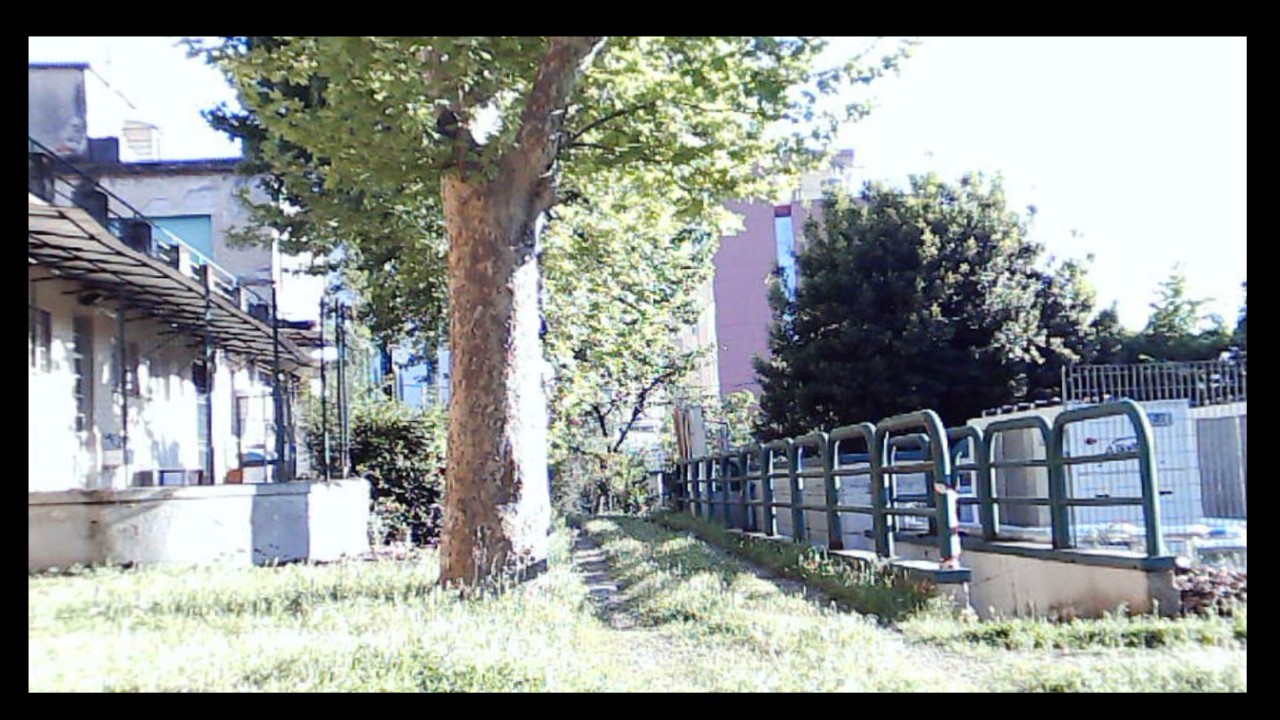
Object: Betafpv air75